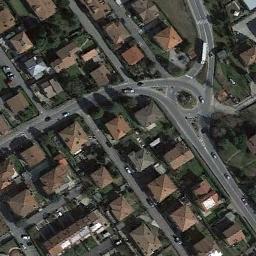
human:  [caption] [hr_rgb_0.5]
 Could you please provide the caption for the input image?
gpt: The roundabout is on the grass next to trees and buildings .

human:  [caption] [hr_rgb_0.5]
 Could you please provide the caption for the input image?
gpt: There are several moving vehicles on the road at the roundabout, Many buildings and some trees and a few lawns around the roundabout .

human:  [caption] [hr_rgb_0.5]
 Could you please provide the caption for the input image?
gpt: Many buildings of different shapes are around the roundabout .

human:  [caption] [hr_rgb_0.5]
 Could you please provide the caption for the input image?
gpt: The roundabout with three exits and entrances is in the residential area .

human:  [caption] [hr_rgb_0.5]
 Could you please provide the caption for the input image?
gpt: There are many brown buildings and green lawns around the roundabout .